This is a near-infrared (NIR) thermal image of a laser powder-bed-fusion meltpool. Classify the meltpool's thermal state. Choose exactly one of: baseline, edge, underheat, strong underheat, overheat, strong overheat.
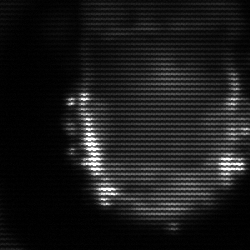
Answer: baseline